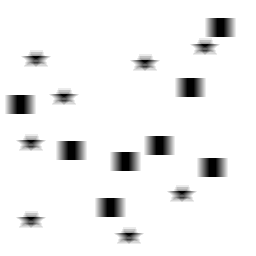
Squares: 8
Triangles: 0
Stars: 8
Total shapes: 16